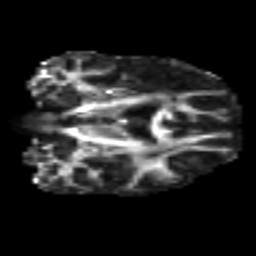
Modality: FA
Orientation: coronal
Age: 68
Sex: female
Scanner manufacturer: siemens
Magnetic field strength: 3 T
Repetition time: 4.987 s
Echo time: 0.0792 s